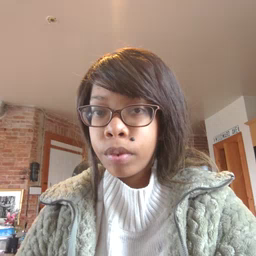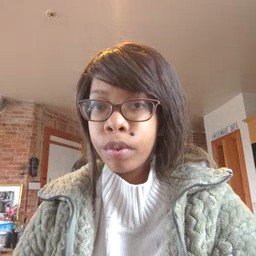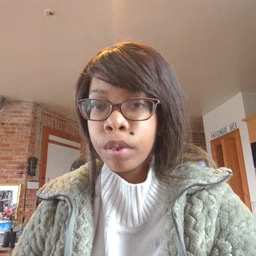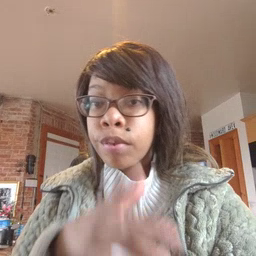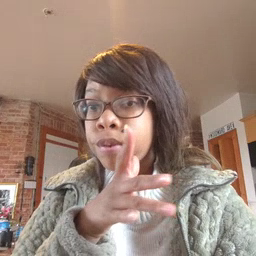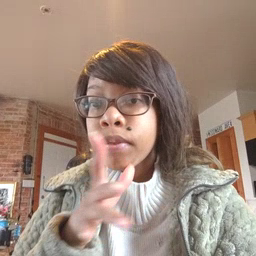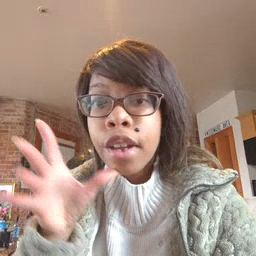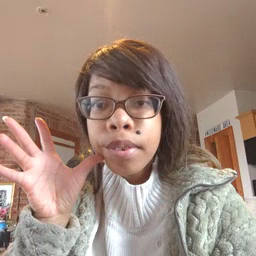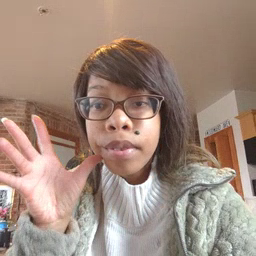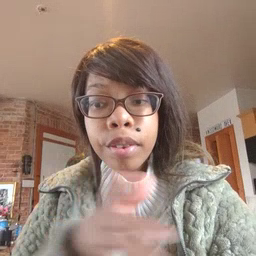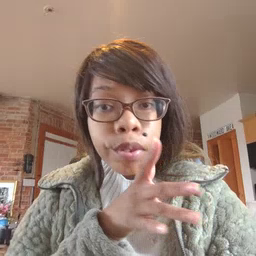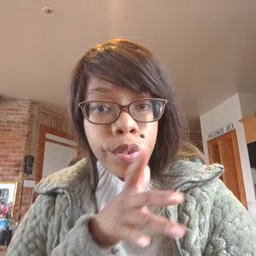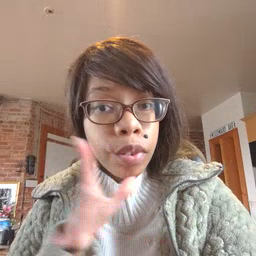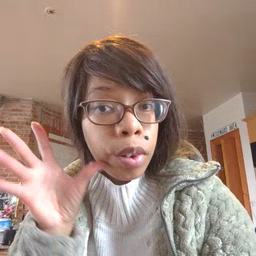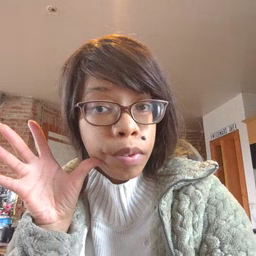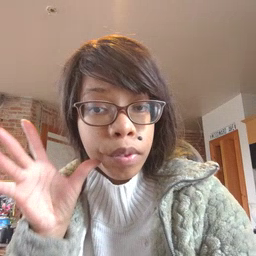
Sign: farm